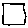
Label: square